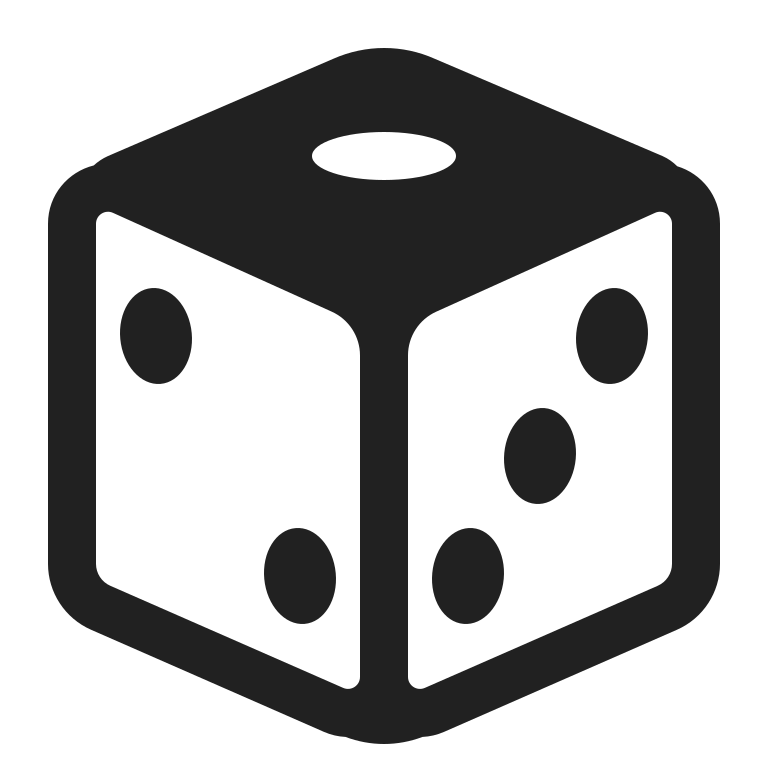
game die high contrast